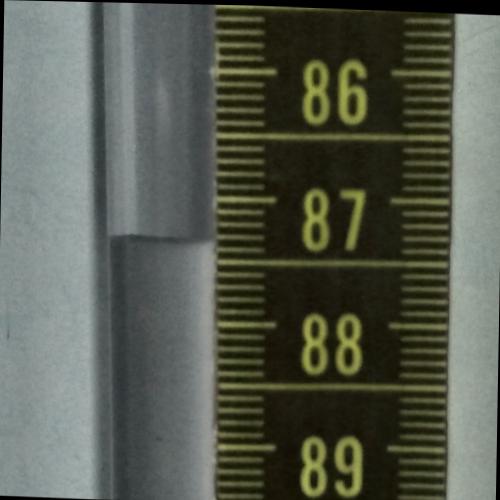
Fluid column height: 87.3 cm